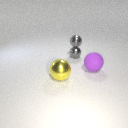
small gray metal sphere behind large yellow metal sphere